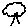
Label: tree